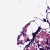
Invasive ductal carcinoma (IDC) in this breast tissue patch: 0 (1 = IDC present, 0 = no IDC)